Question: I'm trying to make a calculator app but encounter difficulties when designing the interface for it
I want the button fill the screen horizontally. But they are too small. How to larger buttons and fit all screen sizes.
This is my code in .xml file
'''
<LinearLayout xmlns:android="http://schemas.android.com/apk/res/android"
xmlns:tools="http://schemas.android.com/tools"
android:id="@+id/LinearLayout1"
android:layout_width="match_parent"
android:layout_height="match_parent"
android:weightSum="8.5"
android:orientation="vertical"
android:paddingBottom="@dimen/activity_vertical_margin"
android:paddingLeft="@dimen/activity_horizontal_margin"
android:paddingRight="@dimen/activity_horizontal_margin"
android:paddingTop="@dimen/activity_vertical_margin"
tools:context="duy.calculatordemo.MainActivity">
<TextView
android:id="@+id/textView1"
android:layout_width="match_parent"
android:layout_height="wrap_content"
android:text="0"
android:gravity="right"
android:background="#AAAAAA"
android:textAppearance="?android:attr/textAppearanceLarge"
android:layout_weight="1"/>
<LinearLayout
android:layout_width="match_parent"
android:layout_height="wrap_content"
android:weightSum="4"
android:layout_weight="1">
<ImageButton
android:id="@+id/btntan"
android:layout_width="wrap_content"
android:layout_height="match_parent"
android:layout_weight="1"
android:src="@drawable/btn_tan"
android:background="@null" />
<ImageButton
android:id="@+id/btnsin"
android:layout_width="wrap_content"
android:layout_height="match_parent"
android:layout_weight="1"
android:background="@layout/activity_main"
android:src="@drawable/btn_sin" />
<ImageButton
android:id="@+id/btncos"
android:layout_width="wrap_content"
android:layout_height="match_parent"
android:layout_weight="1"
android:background="@layout/activity_main"
android:src="@drawable/btn_cos" />
<ImageButton
android:id="@+id/btnlog"
android:layout_width="wrap_content"
android:layout_height="match_parent"
android:layout_weight="1"
android:background="@layout/activity_main"
android:src="@drawable/btn_log" />
</LinearLayout>
'''

Can you help me! Thank you !
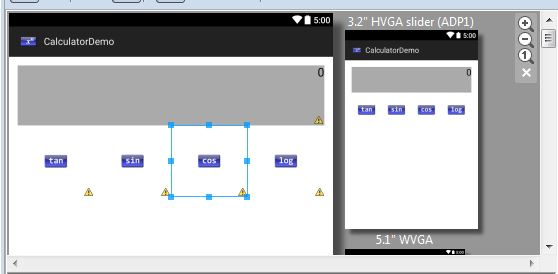
Answer: Use 'android:scaleType="fitXY"' for fill the background in 'image button'. For more info try <URL>.